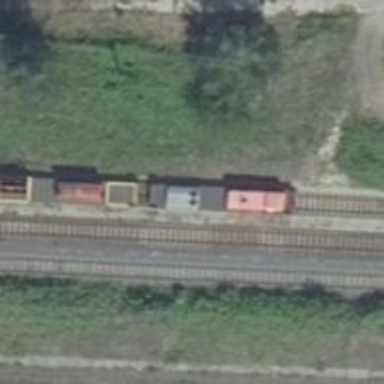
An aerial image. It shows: Abandoned spur railway.